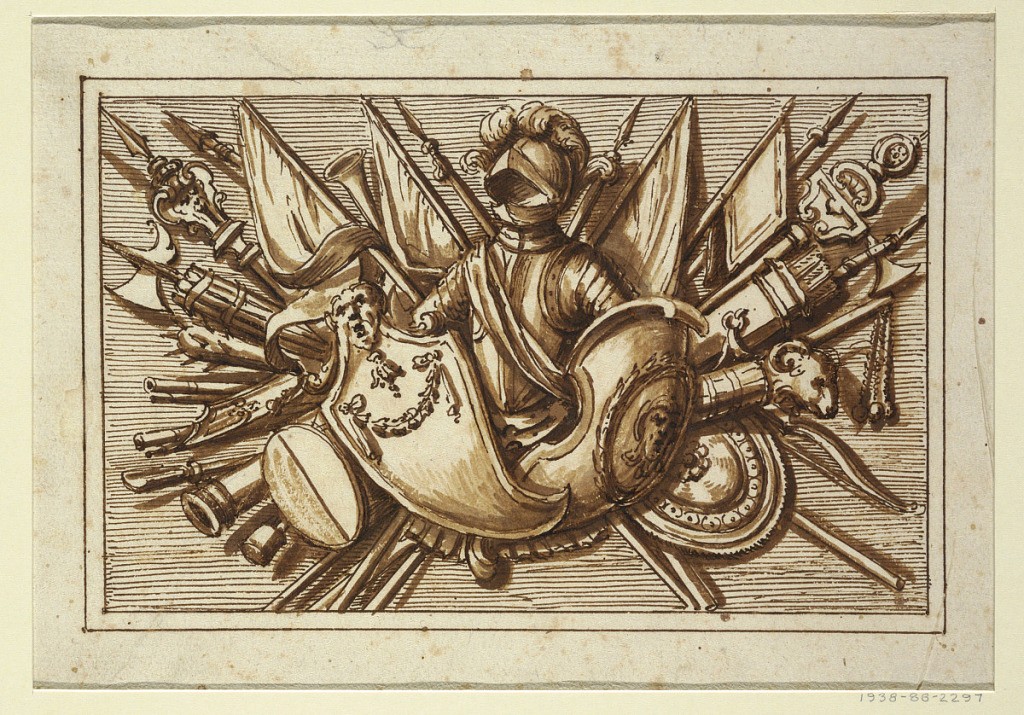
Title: One set of trophies of weapons of war as a decoration for horizontal panels
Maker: Francesco Bedeschini, Italian
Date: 1675-1699
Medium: Pen, brush, sepia
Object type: Drawing
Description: The drawing has two borderlines, the background bearing horizontal lines. Intended to be engraved